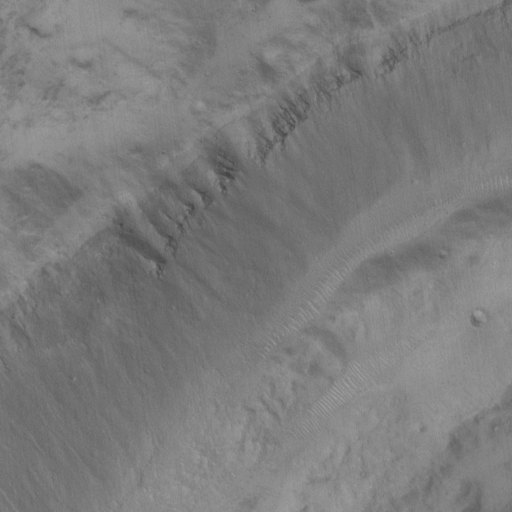
Classes present: Background